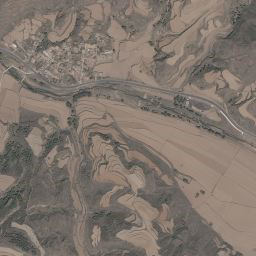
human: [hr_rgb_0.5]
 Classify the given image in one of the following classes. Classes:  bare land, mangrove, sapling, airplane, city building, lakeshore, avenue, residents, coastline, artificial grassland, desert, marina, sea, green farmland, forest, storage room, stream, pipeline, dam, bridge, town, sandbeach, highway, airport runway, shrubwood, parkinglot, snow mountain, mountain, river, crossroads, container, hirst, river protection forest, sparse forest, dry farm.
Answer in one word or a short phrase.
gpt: mountain